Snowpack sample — Loveland Pass, Silver Plume, Colorado, USA (2/11/26, 12:00 PM MST)
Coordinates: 39.663, -105.886
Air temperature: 35 °F
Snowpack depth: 82 cm
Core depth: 40 cm
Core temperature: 23 °F
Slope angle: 13°, slope face: 12°
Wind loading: high
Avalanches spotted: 1
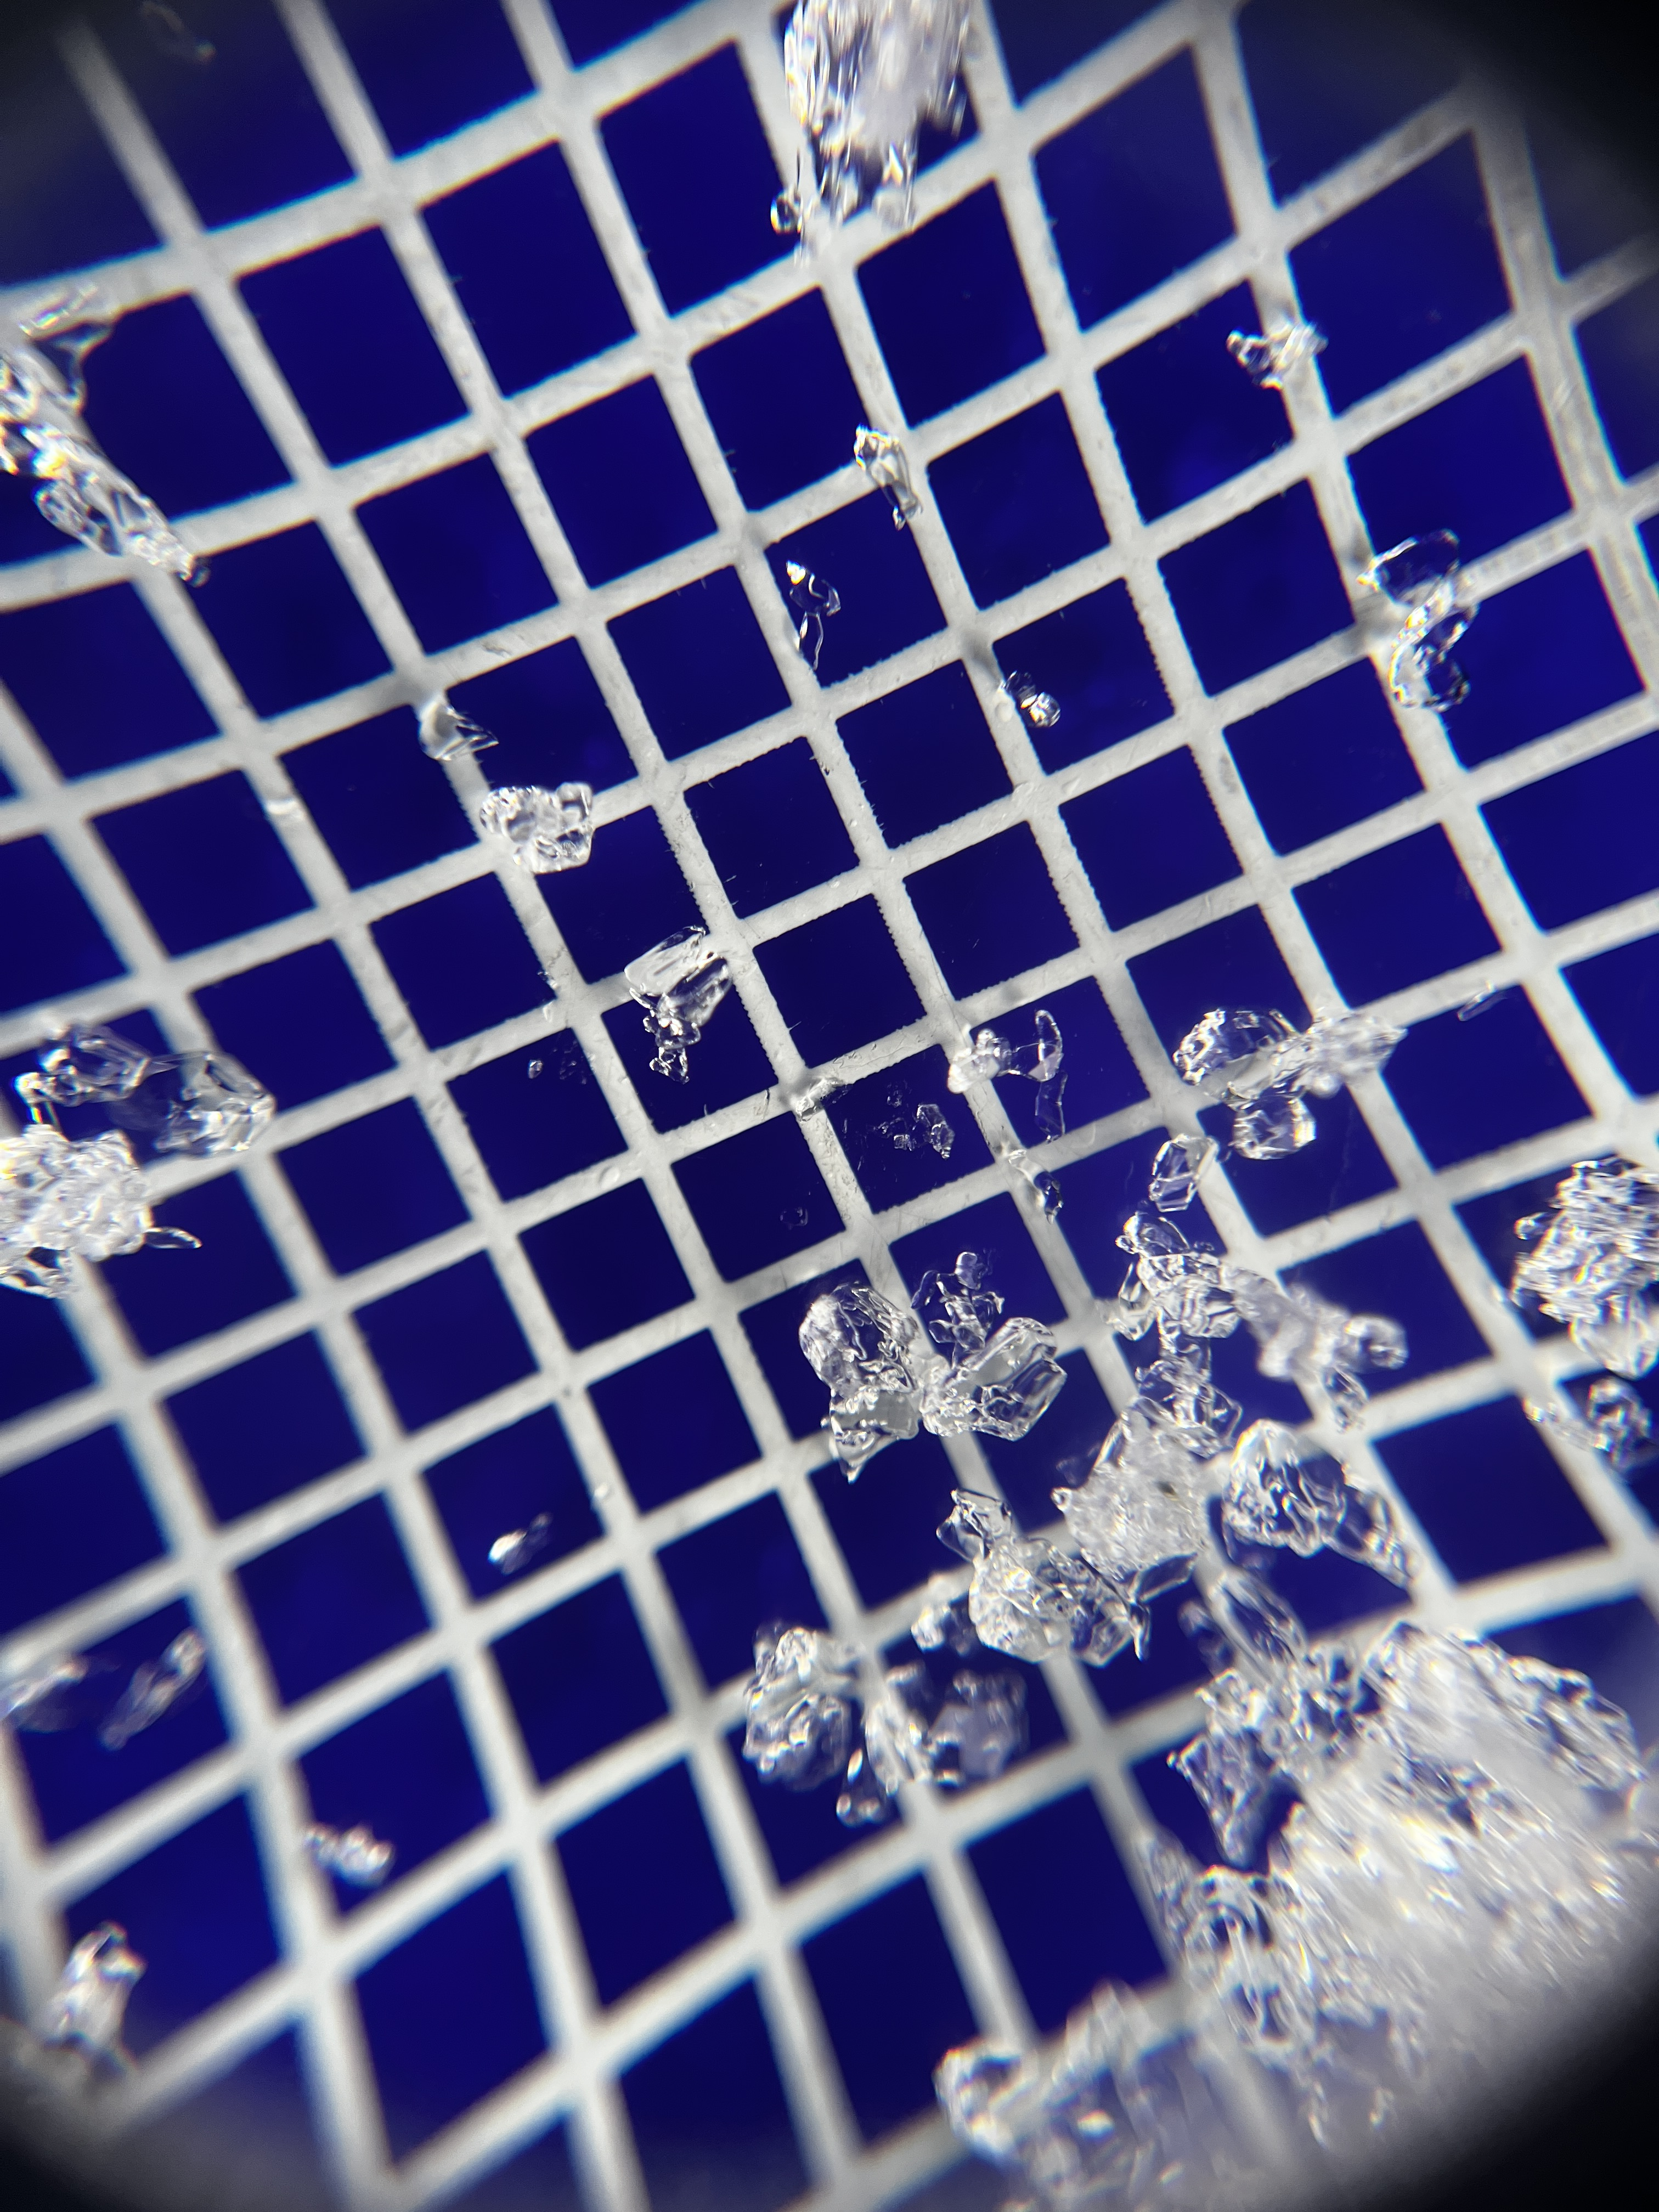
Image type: magnified_profile
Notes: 1 small avalanche spotted on the north side of the bowl, lots of wind loading